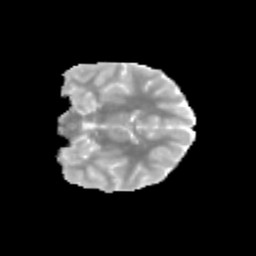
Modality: MD
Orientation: coronal
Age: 10
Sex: female
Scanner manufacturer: siemens
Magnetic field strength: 3 T
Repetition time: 3.8 s
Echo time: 0.07 s